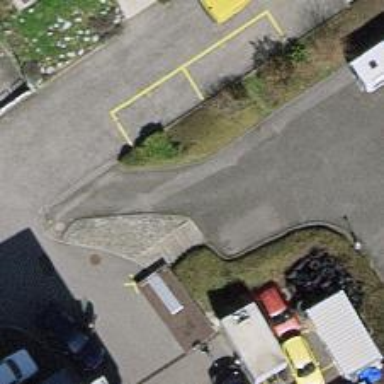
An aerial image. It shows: Parking aisle designated as service road.